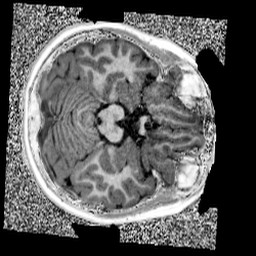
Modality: UNIT1
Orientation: axial
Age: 10
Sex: female
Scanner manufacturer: siemens
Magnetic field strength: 3 T
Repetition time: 4 s
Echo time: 0.00299 s